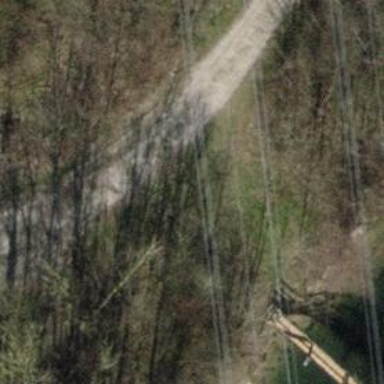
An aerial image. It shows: Unpaved path.